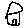
Label: house